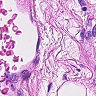
Metastatic tissue present: no